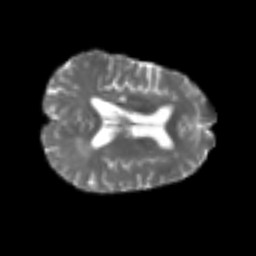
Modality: T2w
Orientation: axial
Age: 53
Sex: male
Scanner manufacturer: siemens
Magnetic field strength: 3 T
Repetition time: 4.987 s
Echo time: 0.0792 s